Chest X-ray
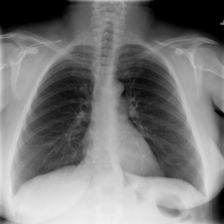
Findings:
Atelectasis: negative
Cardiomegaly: negative
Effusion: negative
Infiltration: negative
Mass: negative
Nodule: negative
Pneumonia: negative
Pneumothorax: negative
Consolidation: negative
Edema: negative
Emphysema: negative
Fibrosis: negative
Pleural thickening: negative
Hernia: negative